Question: I have this 'UIImageView' and I have the values of its max height and max width. What I want to achieve is that I want to take the image (with any aspect ratio and any resolution) and I want it to fit in the borders, so the picture them, but it can shrink them as it wants. (marked red in the picture):

Right now the image fits the necessary size properly, but I have 2 worries:
1. The 'UIImageView' is not equal the size of the resized image, thus leaving red background (and I don't want that)
2. If the image is smaller that the height of my 'UIImageView' it is not resized to be smaller, it stays the same height.
Here's my code and I know its wrong:
'''
UIImage *actualImage = [attachmentsArray lastObject];
UIImageView *attachmentImageNew = [[UIImageView alloc] initWithFrame:CGRectMake(5.5, 6.5, 245, 134)];
attachmentImageNew.image = actualImage;
attachmentImageNew.backgroundColor = [UIColor redColor];
attachmentImageNew.contentMode = UIViewContentModeScaleAspectFit;
'''
So how do I dynamically change the size not only of the 'UIImageView.image', but of the whole 'UIImageView', thus making its size totally adjustable to its content. Any help would be much appreciated, thanks!
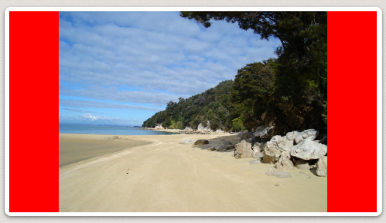
Answer: When you get the width and height of a resized image <URL>, you can resize your imageView:
'''
imageView.frame = CGRectMake(0, 0, resizedWidth, resizedHeight);
imageView.center = imageView.superview.center;
'''
I haven't checked if it works, but I think all should be OK